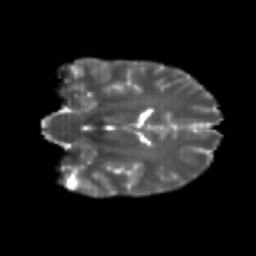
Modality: T2w
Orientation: coronal
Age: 21
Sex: female
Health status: healthy
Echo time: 0.074 s